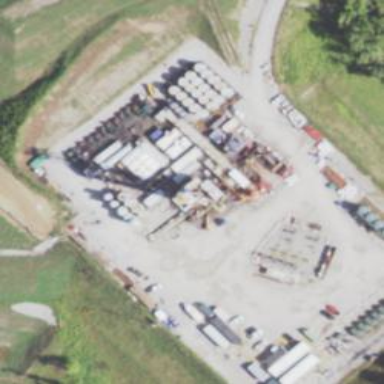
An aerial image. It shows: Storage tank that is man-made.